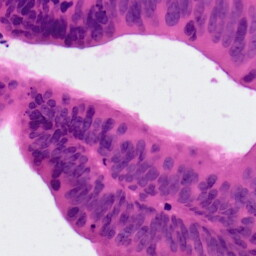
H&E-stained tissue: Colon